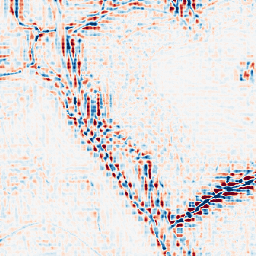
Category: wavelet
Decomposition family: wavelet_reverse_biorthogonal
Decomposition parameters: wavelet: rbio3.5
level: 3
Upsampling method: sinc_hamming
Upsampling parameters: scale: 4
kernel_size: 4
Upsampling scale: 4